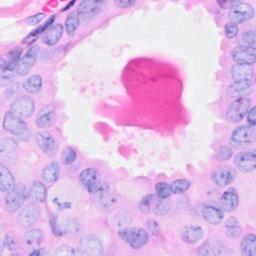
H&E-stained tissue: Breast